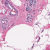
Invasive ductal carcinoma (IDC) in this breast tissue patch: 0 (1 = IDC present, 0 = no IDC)